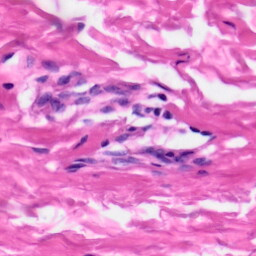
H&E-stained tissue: Skin